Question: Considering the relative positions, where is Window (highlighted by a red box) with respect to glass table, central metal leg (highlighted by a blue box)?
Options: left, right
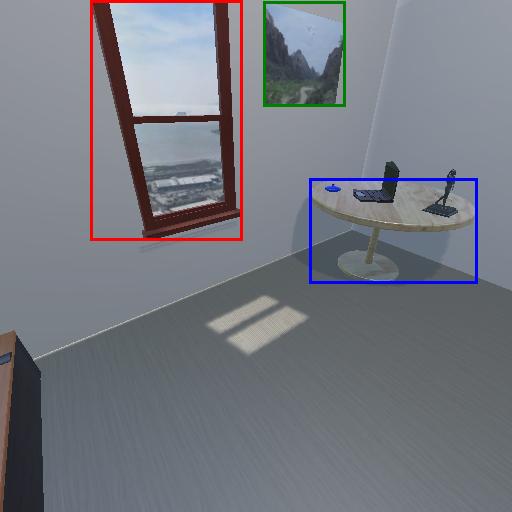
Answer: left